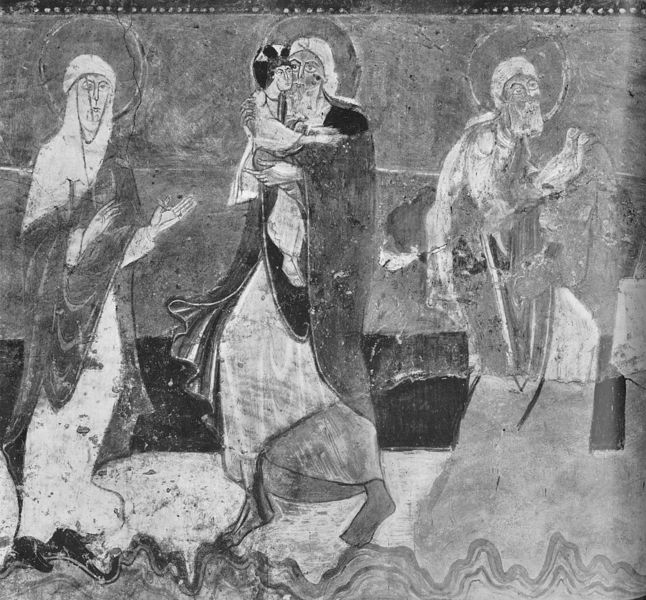
Titel: Saint-Aignan in Brinay-sur-Cher
Standort: Brinay-sur-Cher, Saint-Aignan (EU - F)
Schlagwörter: fuß, gemälde, mann, umhang, wasser, weiß, frau, grau, malerei, alt, bart, wand, falten, johannes, tragen, kirche, gewand, mantel, kind, wellen, wehen, wandmalerei, dunkelgrau, religion, tauben, schwarzweiß, nonne, flecken, heiligenschein, nimbus, hellgrau, christus, jesus, mittelalter, romanik, heilige, fresko, heilig, taufe, maria, wandbild, christentum, josef, joseph, historisch, romanisch, jesuskind, jordan, mittelater, apostel, christophorus, wandverzierung, chritoph